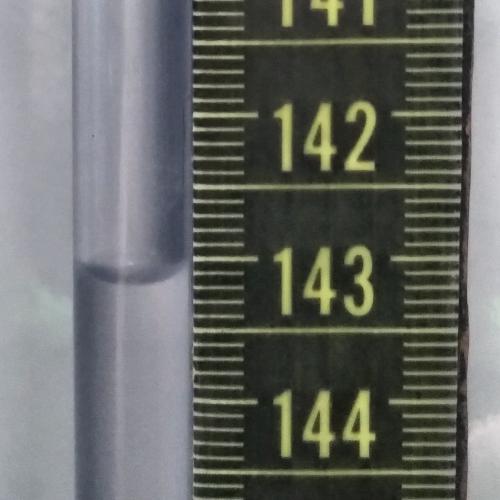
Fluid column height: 143.1 cm